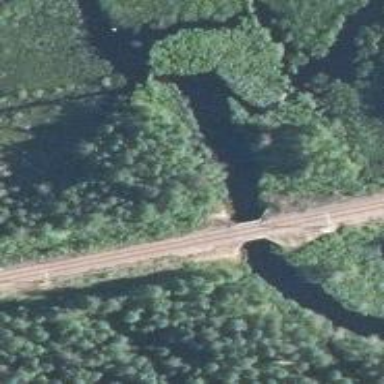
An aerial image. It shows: Bridge with railway tracks. The electrified line has continuous contact line.